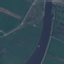
Land use / land cover: River